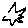
Label: star